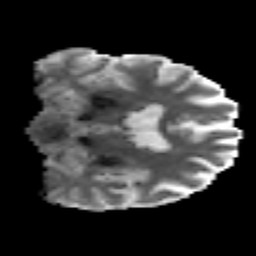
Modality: MD
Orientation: coronal
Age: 46
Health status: ill
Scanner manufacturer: philips
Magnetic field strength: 3 T
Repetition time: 9 s
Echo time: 0.127 s